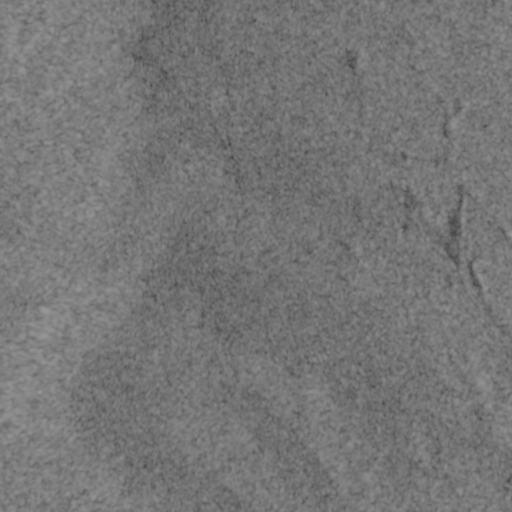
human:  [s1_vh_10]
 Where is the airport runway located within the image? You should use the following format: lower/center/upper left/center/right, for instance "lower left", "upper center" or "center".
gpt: The airport runway is located in the center right of the image.
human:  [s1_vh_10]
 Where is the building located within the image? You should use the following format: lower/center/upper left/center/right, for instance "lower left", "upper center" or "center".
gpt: The building is located in the upper right of the image.
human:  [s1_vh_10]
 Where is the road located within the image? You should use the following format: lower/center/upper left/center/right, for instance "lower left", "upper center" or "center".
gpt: There is no road in the image.

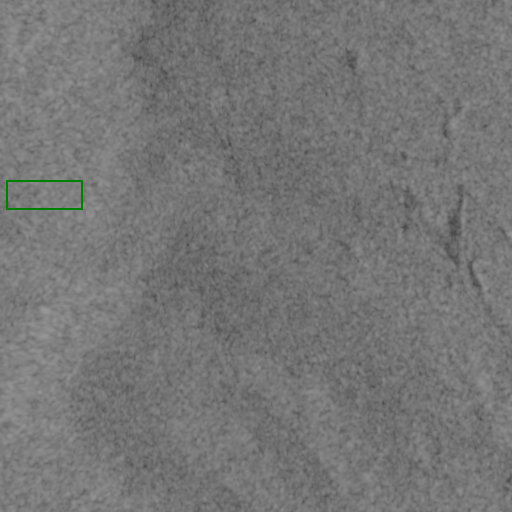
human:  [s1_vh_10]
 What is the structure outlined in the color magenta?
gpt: There is no magenta outline.
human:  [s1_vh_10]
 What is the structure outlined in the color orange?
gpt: There is no structure outlined in orange.